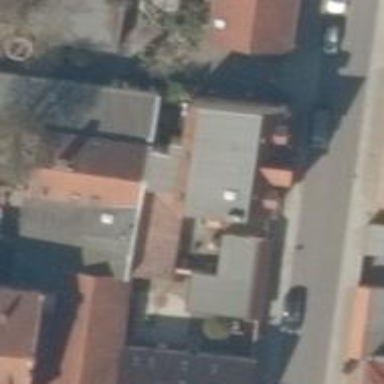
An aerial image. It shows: Restaurant.